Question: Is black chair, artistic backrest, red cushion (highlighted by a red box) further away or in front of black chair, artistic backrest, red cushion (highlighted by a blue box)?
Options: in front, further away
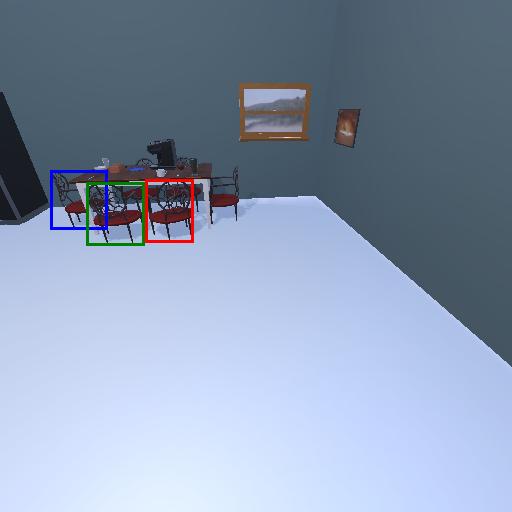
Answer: in front